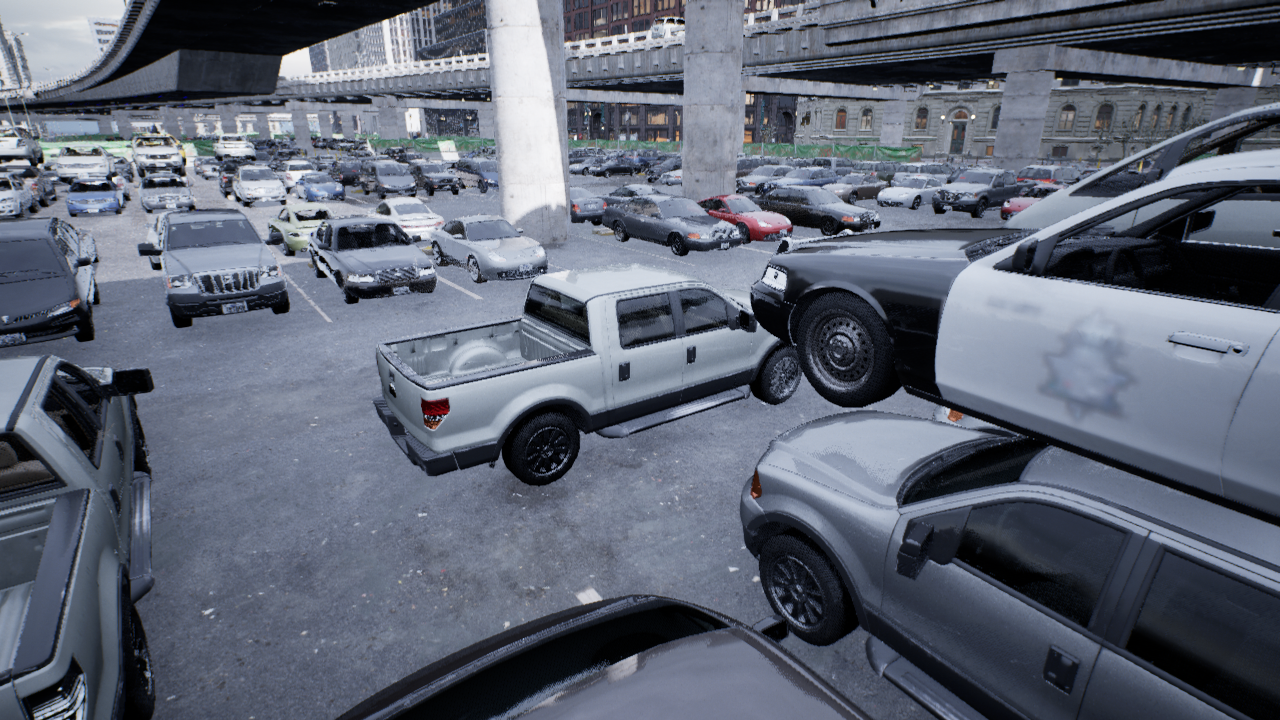
Venue: arterial
Lighting: overcast
Vehicle rig: pickup